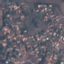
Label: Residential